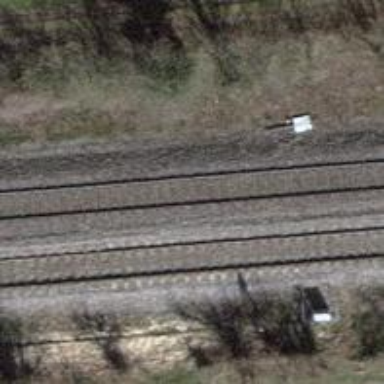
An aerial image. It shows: Railway milestone.